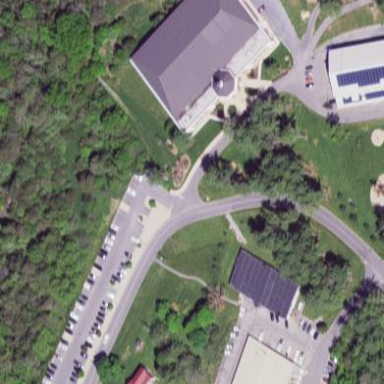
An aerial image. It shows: Tennis sports center building.